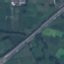
Land use / land cover: Highway